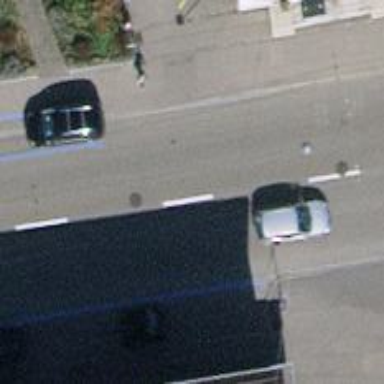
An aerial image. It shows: Tertiary road with asphalt surface and trolley wire. There are separate sidewalks on both sides.